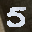
Label: 5